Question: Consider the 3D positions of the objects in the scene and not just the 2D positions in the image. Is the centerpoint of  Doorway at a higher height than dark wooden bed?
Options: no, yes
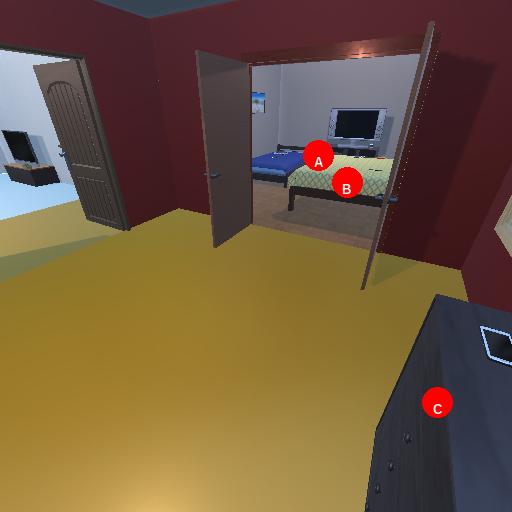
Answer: no